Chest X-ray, AP view. Patient: 55 years old, sex F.
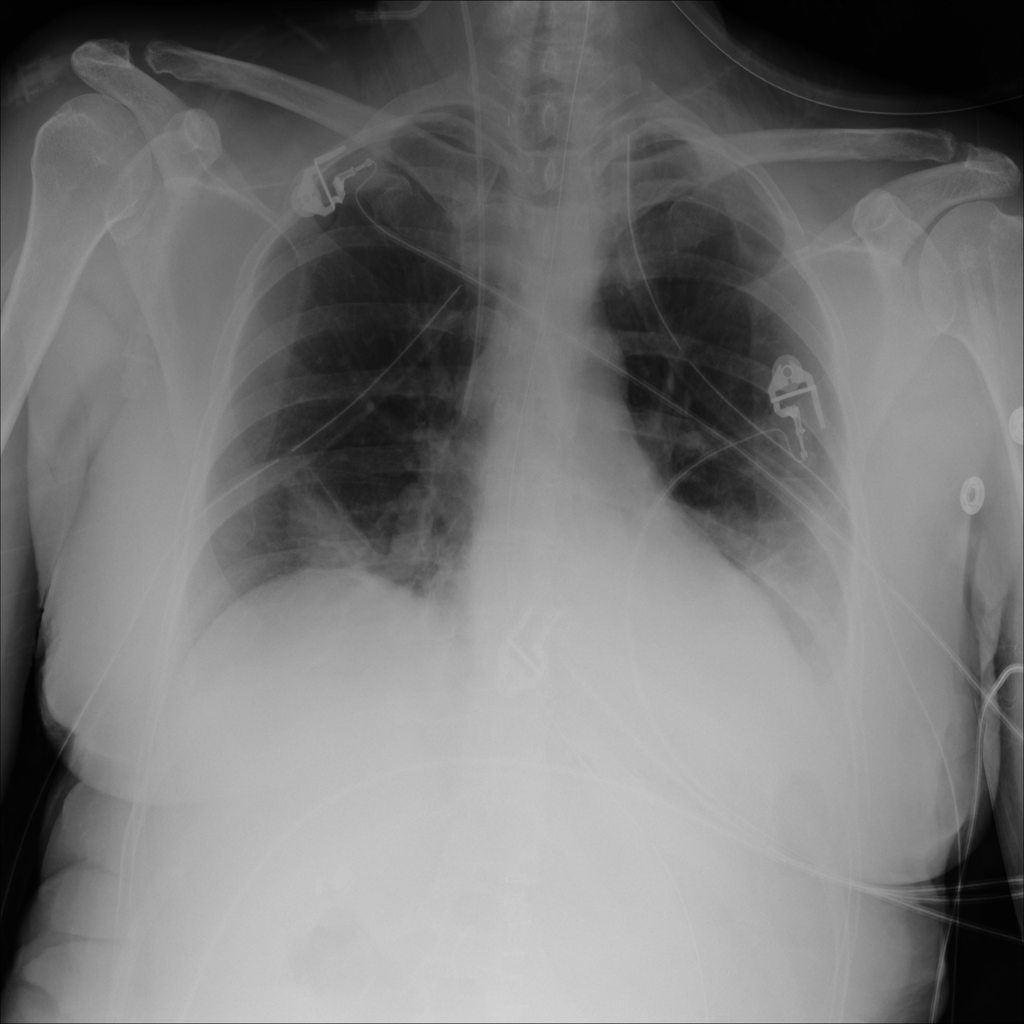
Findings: Atelectasis, Effusion, Pneumothorax